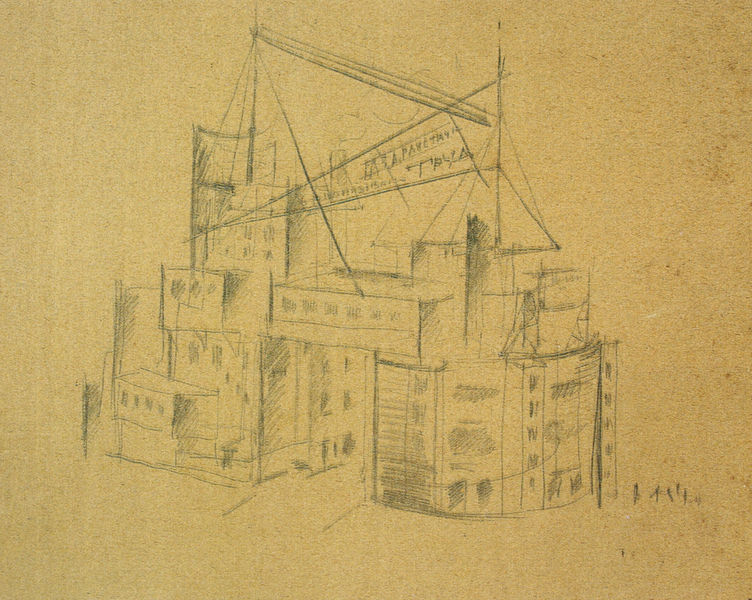
Titel: Entwurf zu einem Palast der Arbeit in Moskau
Künstler: Alexander Wesnin
Standort: Moskau
Institution: Staatliches Architekturmuseum
Schlagwörter: fenster, skizze, strasse, zeichnung, gebäude, haus, weg, leinen, häuser, brücke, schrift, russland, masten, seile, transparent, kohle, bleistift, moskau, entwurf, geschosse, antennen, durchfahrt